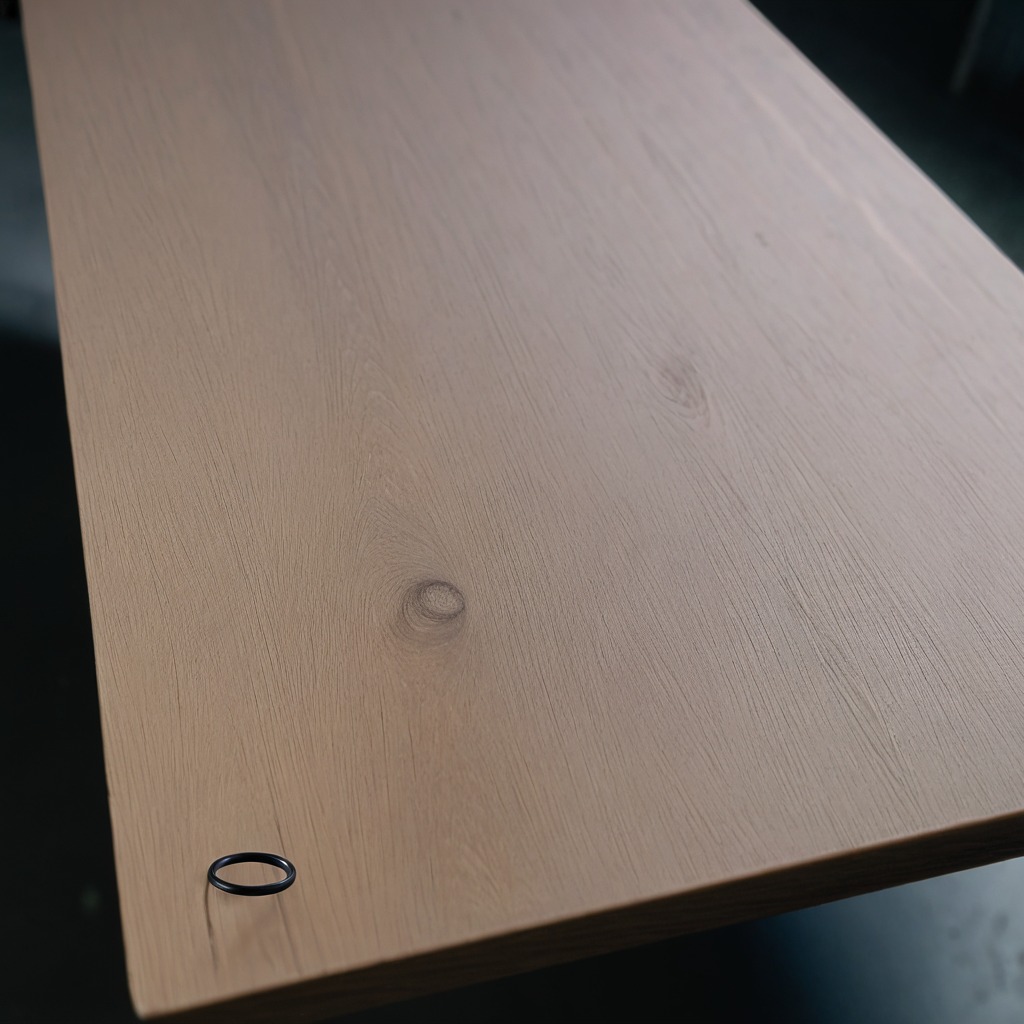
A rubber O-ring is lying on the old table with faint burn marks in a small garage at twilight.